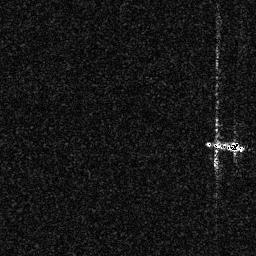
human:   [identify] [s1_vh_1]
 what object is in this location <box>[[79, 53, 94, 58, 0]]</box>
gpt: <ref>1 medium ship at the right</ref>